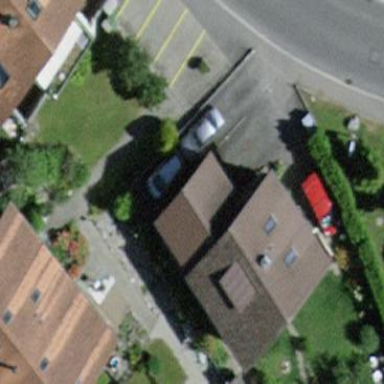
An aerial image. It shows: Residential building.